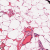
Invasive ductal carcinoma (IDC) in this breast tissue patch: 0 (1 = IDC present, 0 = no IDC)